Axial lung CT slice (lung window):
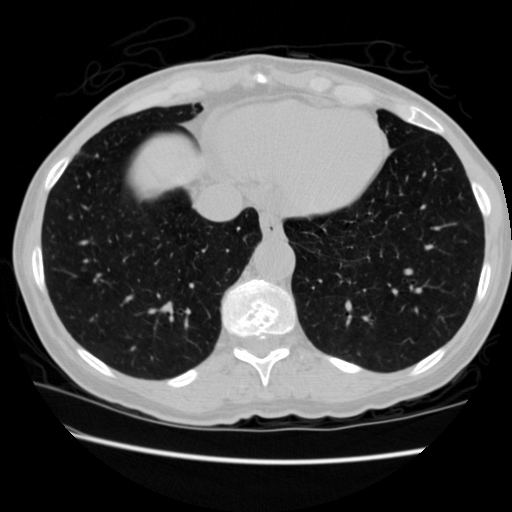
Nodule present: no